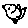
Label: bird